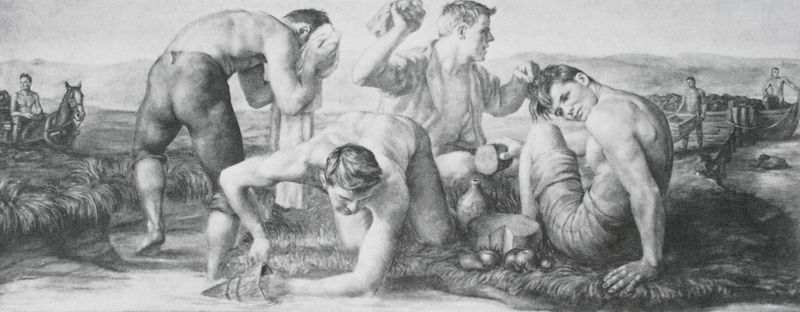
Titel: Meal Time with the Early Coal Miners
Künstler: Jared French
Standort: Plymouth (Pennsylvania)
Institution: Post Office
Schlagwörter: akt, dunkel, himmel, kampf, körper, mann, nackt, schatten, wasser, weiß, wolken, akte, frauen, landschaft, menschen, ufer, wäsche, frau, grau, haar, hell, licht, männer, schwarz, zeichnung, gras, tier, tiere, tuch, wiese, wolke, zaun, hemd, hose, mensch, feld, gräser, hügel, weide, land, haare, realismus, kind, personen, person, ohren, arbeit, boot, karren, kinder, pferd, pferde, reiter, krug, schiff, fischer, hosen, feldarbeit, berge, karre, schubkarre, essen, handtuch, brot, nackte, oberkörper, zwiebel, bad, käse, eimer, fuhrwerk, furhwerk